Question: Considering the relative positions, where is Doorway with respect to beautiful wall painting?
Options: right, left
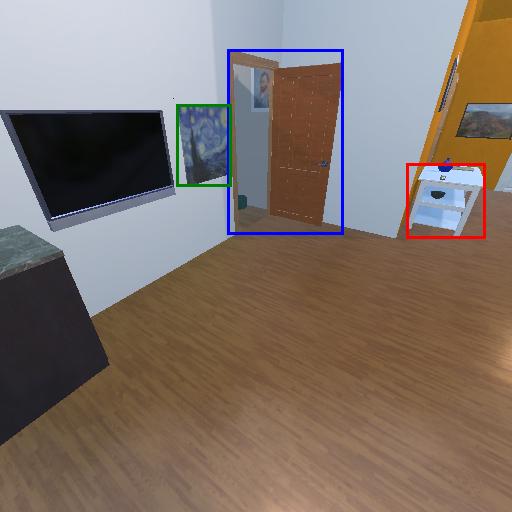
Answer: right